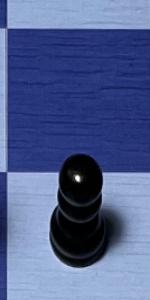
Label: Pawn_Black